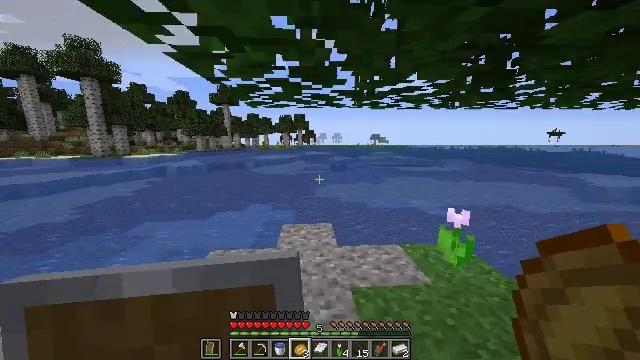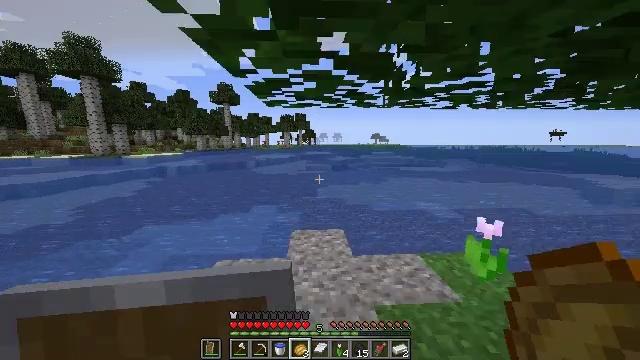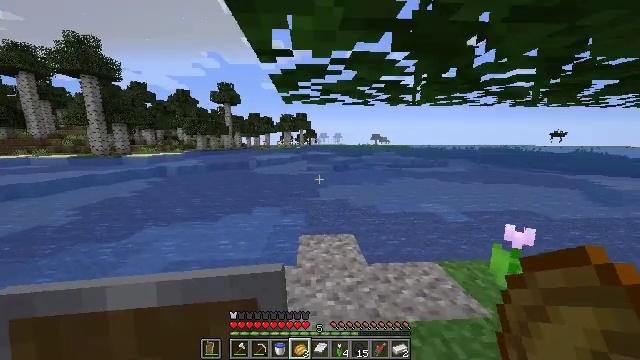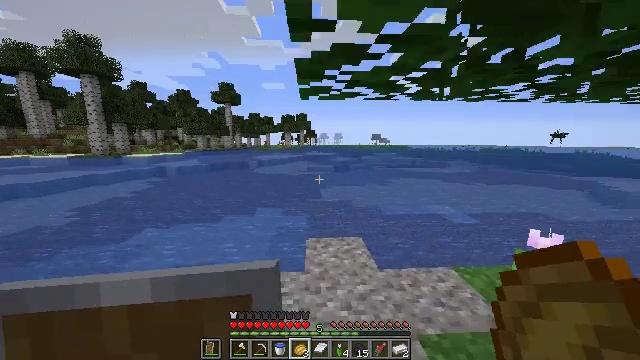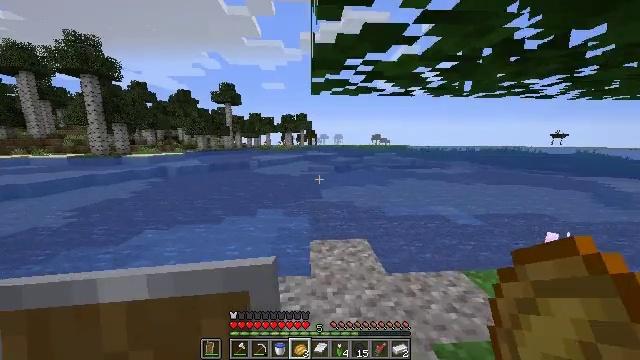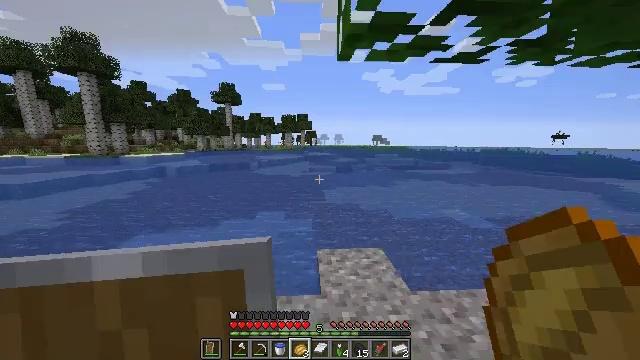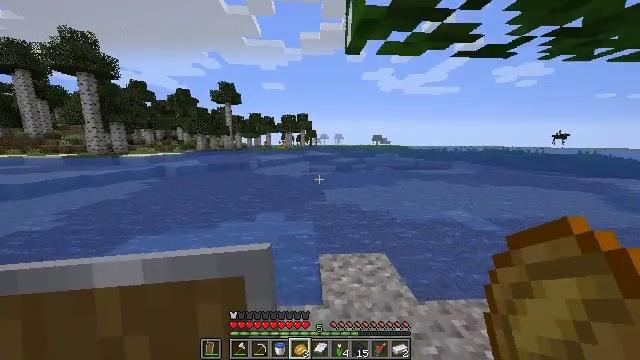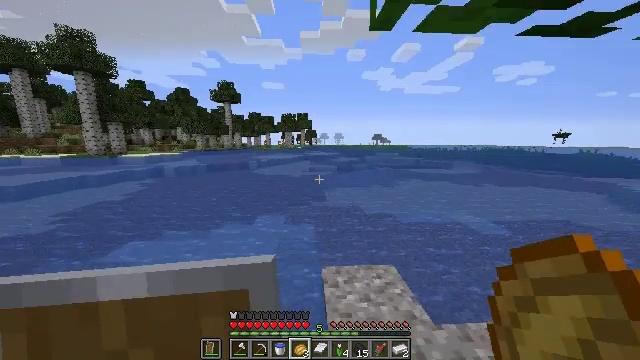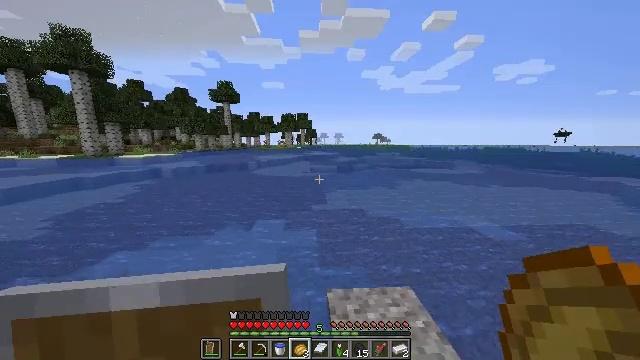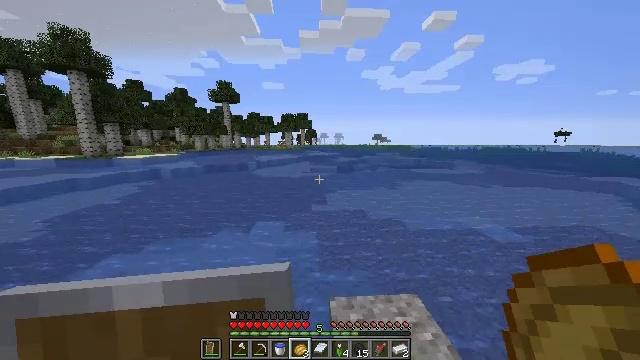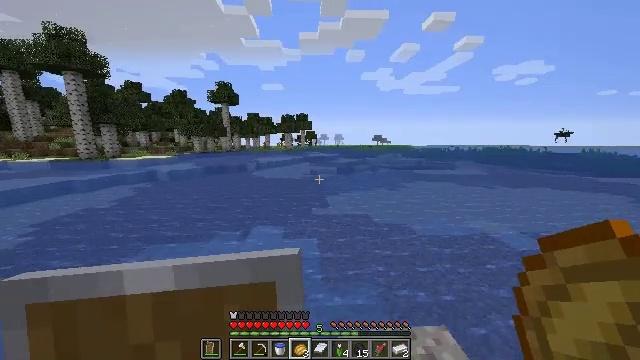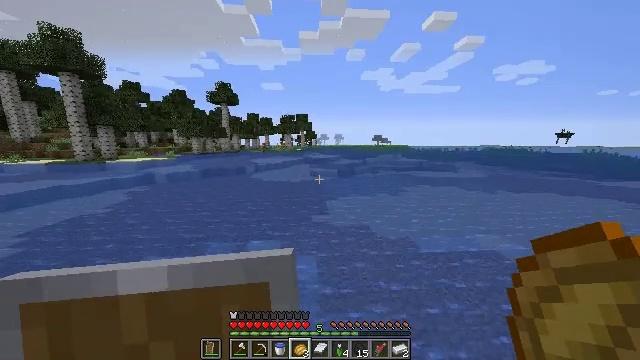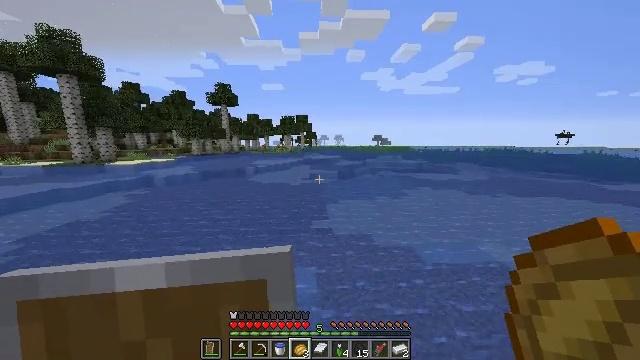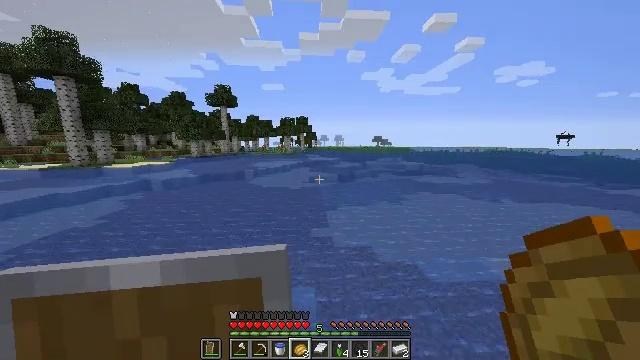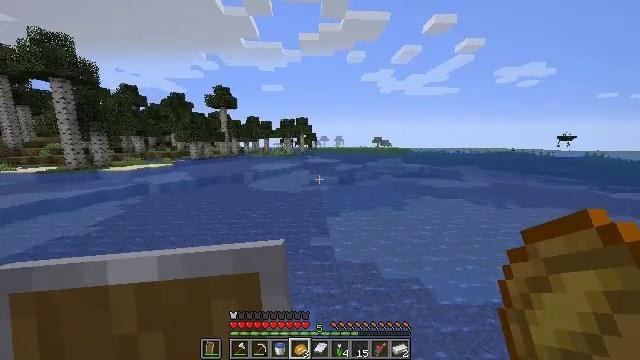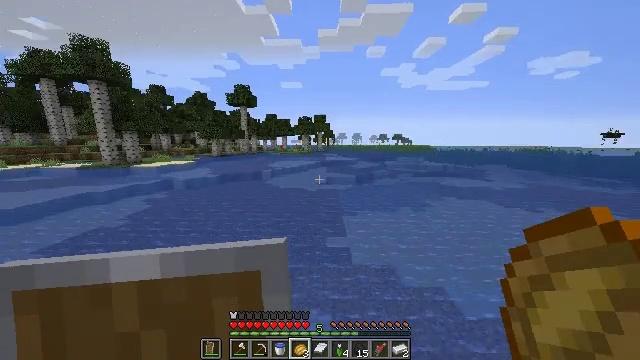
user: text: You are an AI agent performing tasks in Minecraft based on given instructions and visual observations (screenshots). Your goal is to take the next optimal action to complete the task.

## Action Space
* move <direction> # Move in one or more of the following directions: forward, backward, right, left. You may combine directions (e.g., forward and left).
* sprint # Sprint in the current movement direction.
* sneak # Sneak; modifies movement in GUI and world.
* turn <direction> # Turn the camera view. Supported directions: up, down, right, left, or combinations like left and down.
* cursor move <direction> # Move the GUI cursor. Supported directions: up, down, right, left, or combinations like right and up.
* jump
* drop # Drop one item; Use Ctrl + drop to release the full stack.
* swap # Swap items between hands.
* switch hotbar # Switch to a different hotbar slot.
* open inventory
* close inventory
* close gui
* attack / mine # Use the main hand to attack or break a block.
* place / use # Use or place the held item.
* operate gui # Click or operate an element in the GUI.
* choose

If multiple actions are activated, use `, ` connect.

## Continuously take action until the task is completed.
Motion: motion action
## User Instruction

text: Drop a baked potato.
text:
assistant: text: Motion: move forward and move left, sprint
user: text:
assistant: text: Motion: move forward and move left, sprint
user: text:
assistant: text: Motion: move forward and move left, sprint
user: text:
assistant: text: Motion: move forward, sprint
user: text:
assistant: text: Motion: move forward, sprint
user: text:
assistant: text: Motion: move forward, sprint
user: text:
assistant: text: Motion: move forward, sprint
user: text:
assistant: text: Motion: move forward, sprint
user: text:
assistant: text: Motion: move forward, sprint
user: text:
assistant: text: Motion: move forward, sprint
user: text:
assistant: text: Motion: move forward, sprint, jump
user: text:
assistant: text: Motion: move forward, sprint, jump
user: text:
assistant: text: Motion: move forward, sprint, jump
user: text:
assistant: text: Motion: move forward and move left, sprint, jump
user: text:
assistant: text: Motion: move forward and move left, sprint, turn left, jump
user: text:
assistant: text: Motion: move forward and move left, sprint, turn left, jump
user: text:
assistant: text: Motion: move forward and move left, sprint, turn left, jump
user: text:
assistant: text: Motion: move forward and move left, sprint, jump
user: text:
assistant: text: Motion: move forward and move left, sprint, jump
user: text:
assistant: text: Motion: move forward and move left, sprint, jump
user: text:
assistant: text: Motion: move forward and move left, sprint, jump
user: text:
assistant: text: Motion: move forward and move left, sprint, jump
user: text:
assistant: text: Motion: move forward and move left, sprint, jump
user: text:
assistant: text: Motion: move forward and move left, sprint, jump
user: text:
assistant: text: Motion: move forward and move left, sprint, jump
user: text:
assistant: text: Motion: move forward and move left, sprint, jump
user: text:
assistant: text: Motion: move forward and move left, sprint, jump
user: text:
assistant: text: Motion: move forward and move left, sprint, jump
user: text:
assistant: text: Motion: move forward and move left, sprint, jump
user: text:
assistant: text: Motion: move forward and move left, sprint, jump